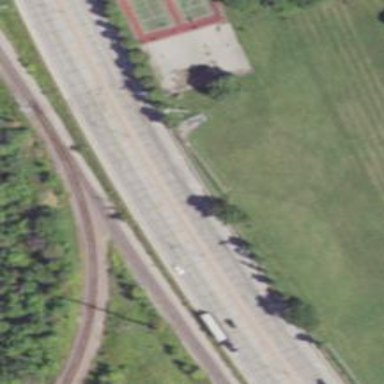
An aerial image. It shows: This is trunk highway with motorroad.